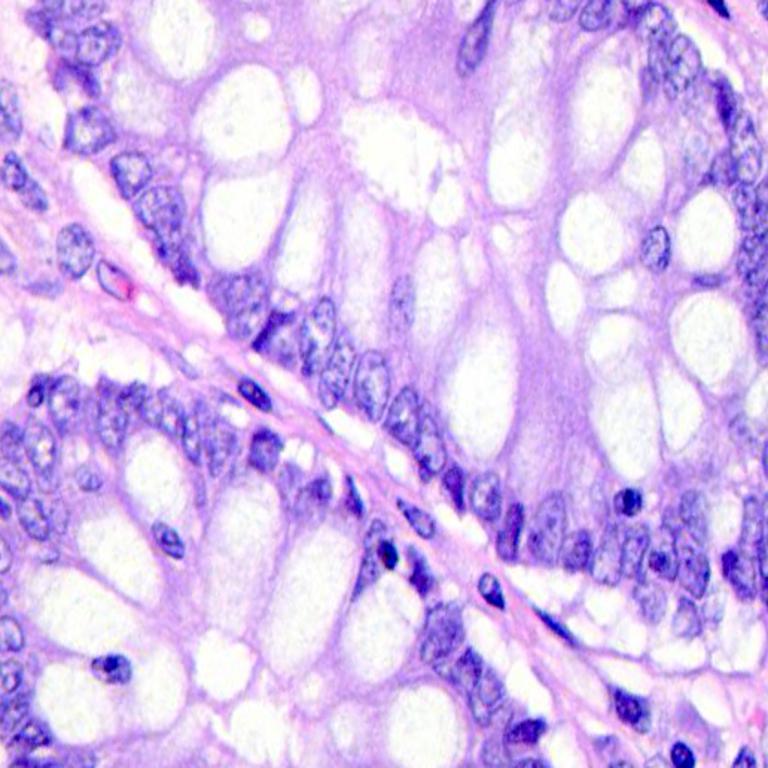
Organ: colon
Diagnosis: benign